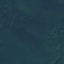
Land use / land cover class: Forest